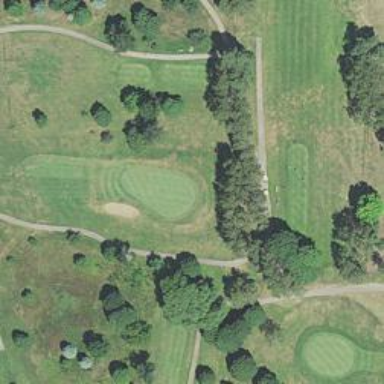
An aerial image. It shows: View of golf hole.